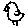
Label: bird